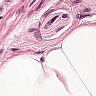
Metastatic tissue present: no